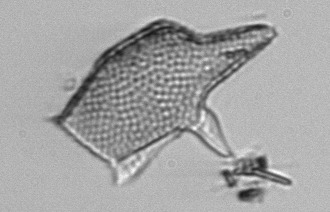
Label: Dinophysis_tripos